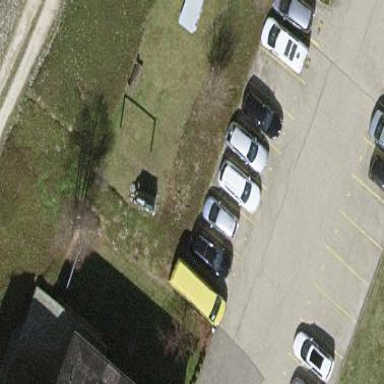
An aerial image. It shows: Parking space is available.